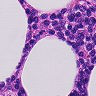
Metastatic tissue present: no